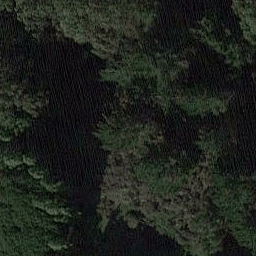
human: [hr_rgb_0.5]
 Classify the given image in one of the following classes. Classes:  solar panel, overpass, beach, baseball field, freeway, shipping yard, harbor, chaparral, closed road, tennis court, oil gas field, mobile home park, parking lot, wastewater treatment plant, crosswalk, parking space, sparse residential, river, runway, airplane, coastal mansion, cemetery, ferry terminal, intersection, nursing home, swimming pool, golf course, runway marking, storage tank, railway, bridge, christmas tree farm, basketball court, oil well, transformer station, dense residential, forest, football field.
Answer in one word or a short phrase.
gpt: forest